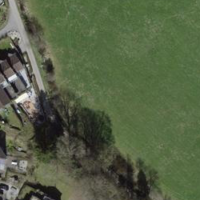
EUNIS habitat code: 24
Species observed at this site:
Filipendula ulmaria